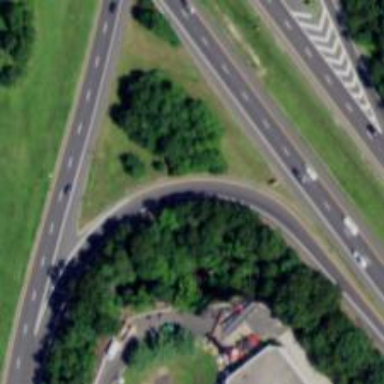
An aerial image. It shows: Onramp at motorway link.